Field crop: maize
Growth stage: 1
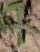
Species: atriplex